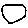
Label: circle